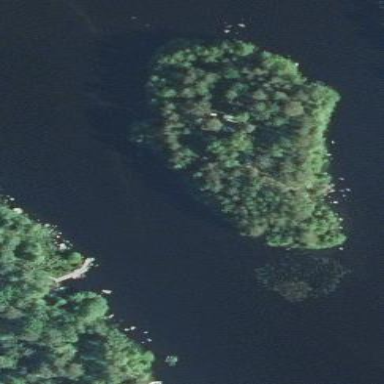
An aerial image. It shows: Islet.